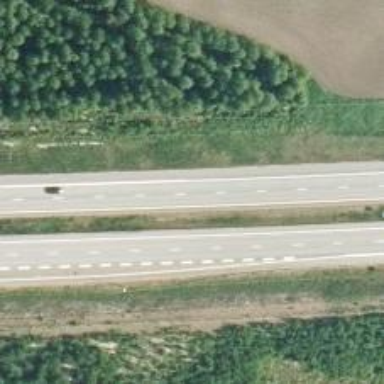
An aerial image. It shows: Asphalt motorway.